Question: I am coding up an Android app and sometimes exceptions occur. So while I am debugging, an exception occurs, the IDE changes into Debug perspective and Eclipse throws up an absolutely useless Class Editor with its Source Not Found.

How do I get Eclipse to actually tell me the specific exception that occurred.
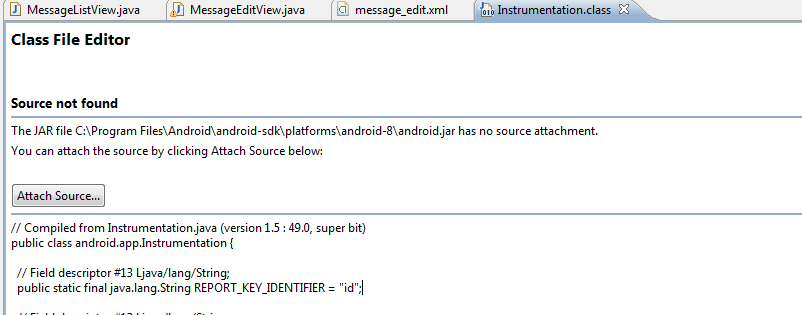
Answer: You want either or
If those windows are hidden, you can show them:
Window --> Show View